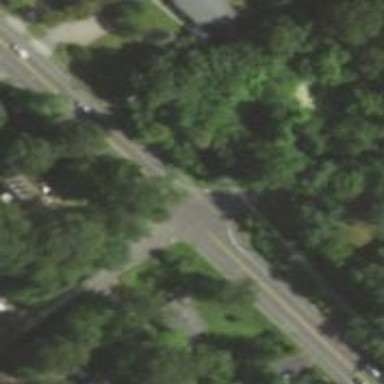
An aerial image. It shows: Stop road.